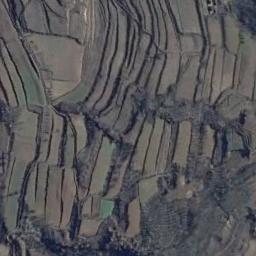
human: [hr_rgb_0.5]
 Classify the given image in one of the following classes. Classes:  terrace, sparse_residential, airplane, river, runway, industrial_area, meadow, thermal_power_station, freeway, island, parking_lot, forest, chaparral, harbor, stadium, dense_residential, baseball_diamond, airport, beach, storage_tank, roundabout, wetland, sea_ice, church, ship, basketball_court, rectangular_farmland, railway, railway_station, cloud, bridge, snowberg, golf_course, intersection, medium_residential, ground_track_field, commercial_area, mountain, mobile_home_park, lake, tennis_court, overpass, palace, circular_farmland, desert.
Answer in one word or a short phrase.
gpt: terrace